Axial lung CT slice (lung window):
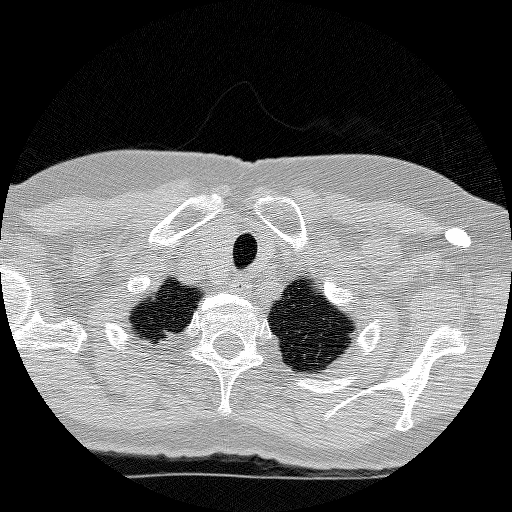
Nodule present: no